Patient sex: F
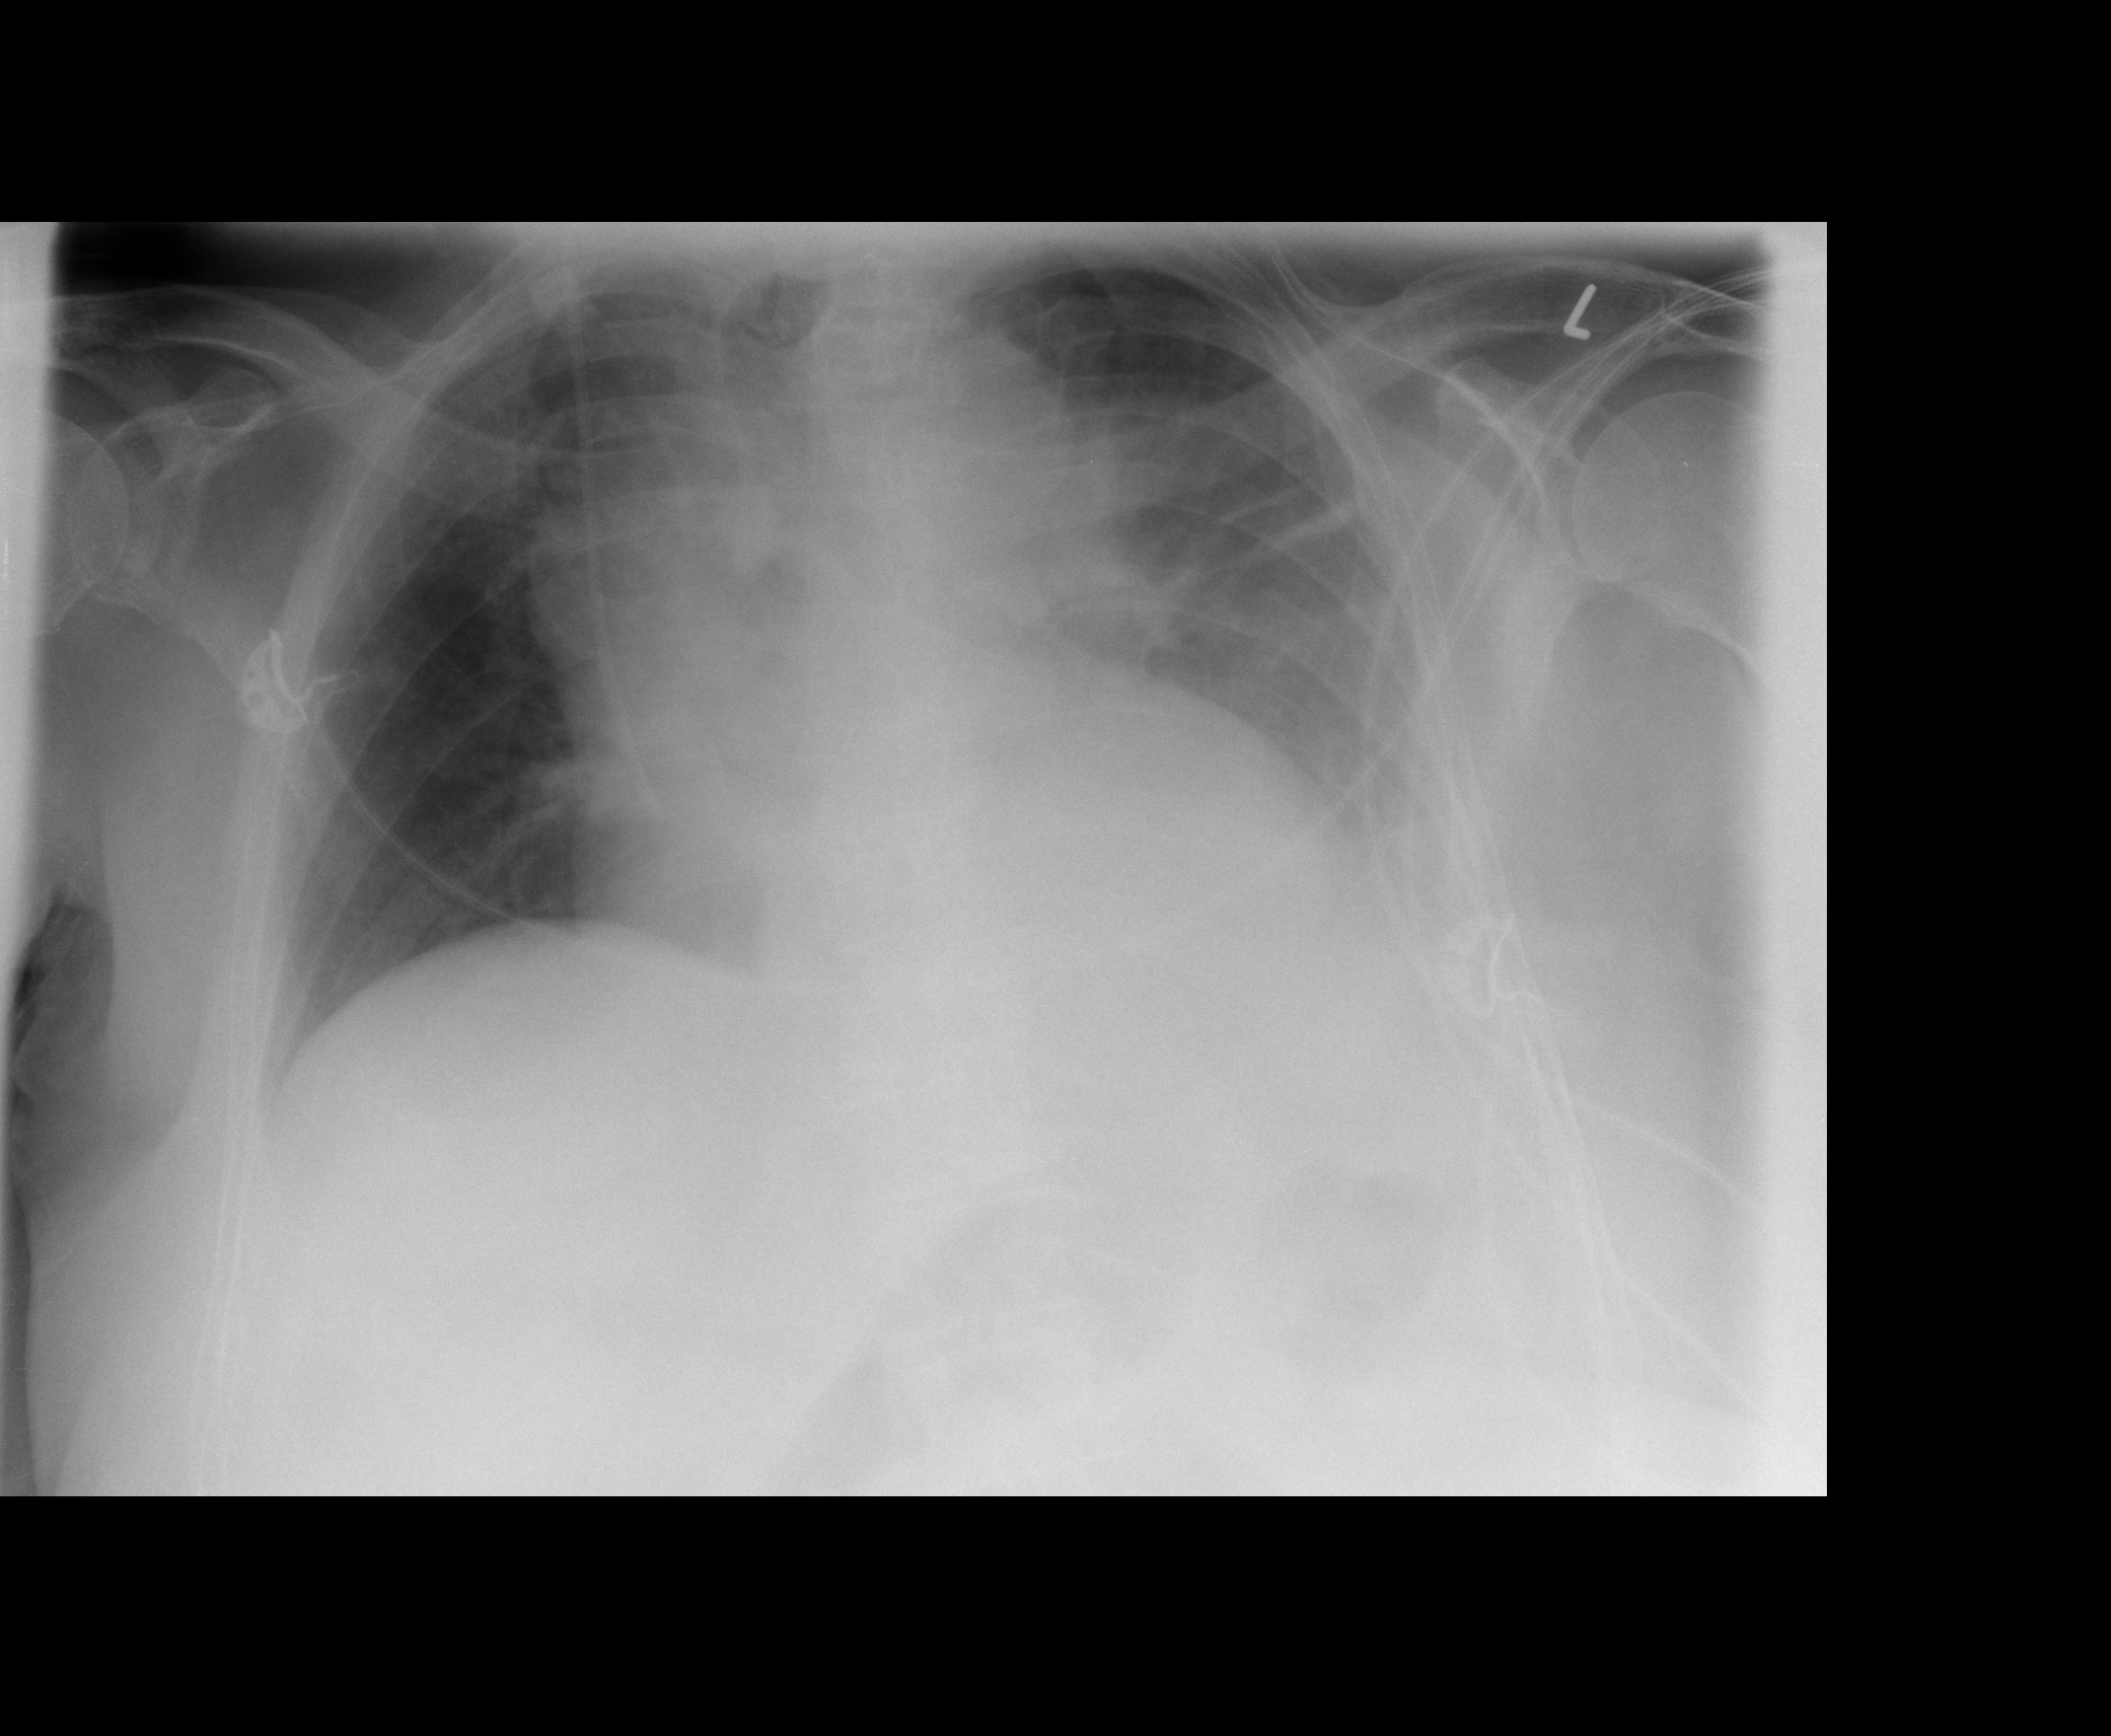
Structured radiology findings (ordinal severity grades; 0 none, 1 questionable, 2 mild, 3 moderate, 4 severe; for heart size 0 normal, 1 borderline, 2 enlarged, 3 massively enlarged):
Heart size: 1
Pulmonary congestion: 1
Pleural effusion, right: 0
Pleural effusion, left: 3
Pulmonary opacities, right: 0
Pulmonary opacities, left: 1
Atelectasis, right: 0
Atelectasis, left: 3